Question: I want to search by output but I am doing wrong where it somehow doesn't work. I am using PostgreSQL.
'''
SELECT
CDR.xml_cdr_uuid,
CDR.direction,
CDR.caller_id_number,
CDR.destination_number,
CDR.start_stamp,
CDR.end_stamp,
CDR.duration,
CDR.record_path,
CDR.record_name,
CASE
WHEN (bridge_uuid is not null) and (answer_stamp is not null) and billsec >0 THEN 'answer'
WHEN (missed_call = true and bridge_uuid is null) AND (json->'variables'->>'sip_invite_failure_status' IN('487','486','480') ) THEN 'not_call'
WHEN (answer_stamp is not NULL) and (bridge_uuid is NULL) AND (sip_hangup_disposition !='send_refuse') THEN 'voicemail'
ELSE 'ROTA_error' END
as status
FROM v_xml_cdr as CDR
GROUP BY xml_cdr_uuid
HAVING ('status' = 'not_call')
'''

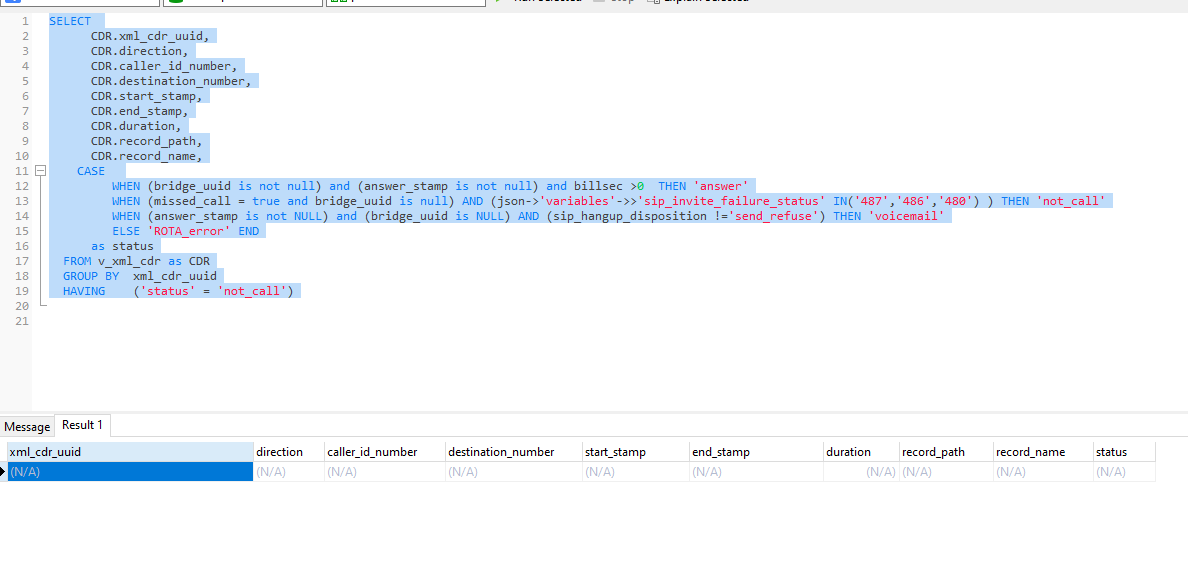
Answer: Try this:
'''
SELECT
CDR.xml_cdr_uuid,
CDR.direction,
CDR.caller_id_number,
CDR.destination_number,
CDR.start_stamp,
CDR.end_stamp,
CDR.duration,
CDR.record_path,
CDR.record_name,
CASE
WHEN (bridge_uuid is not null) and (answer_stamp is not null) and billsec >0 THEN 'answer'
WHEN (missed_call = true and bridge_uuid is null) AND (json->'variables'->>'sip_invite_failure_status' IN('487','486','480') ) THEN 'not_call'
WHEN (answer_stamp is not NULL) and (bridge_uuid is NULL) AND (sip_hangup_disposition !='send_refuse') THEN 'voicemail'
ELSE 'ROTA_error' END
as status
FROM v_xml_cdr as CDR
GROUP BY xml_cdr_uuid
HAVING (CASE
WHEN (bridge_uuid is not null) and (answer_stamp is not null) and billsec >0 THEN 'answer'
WHEN (missed_call = true and bridge_uuid is null) AND (json->'variables'->>'sip_invite_failure_status' IN('487','486','480') ) THEN 'not_call'
WHEN (answer_stamp is not NULL) and (bridge_uuid is NULL) AND (sip_hangup_disposition !='send_refuse') THEN 'voicemail'
ELSE 'ROTA_error' END = 'not_call')
'''
You trying to compare two strings, the string ''status'' and string ''not call'' in your 'HAVING' clause. So, everytime this comparison will be 'false'